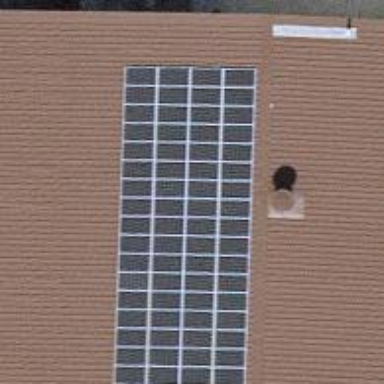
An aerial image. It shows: Solar power generator utilizing photovoltaic technology with solar photovoltaic panels.